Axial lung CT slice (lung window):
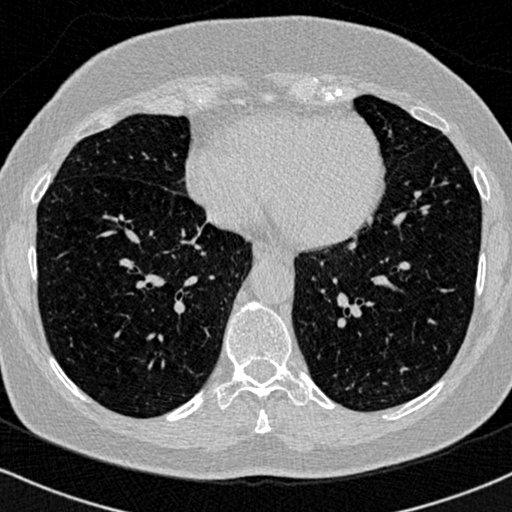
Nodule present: no